Question: I am now using eclipse luna(earlier used is juno i shifted system and now use this ).Juno provides a cancel button but this is a new envoirnment for me.Inside this i was trying to create emulator.But i cannot..After that i am looking to close it,but no close button (cancel button)found at here.Can anyone please help me how to close it?

Any answer will be really helpfull.
Advance Thanks
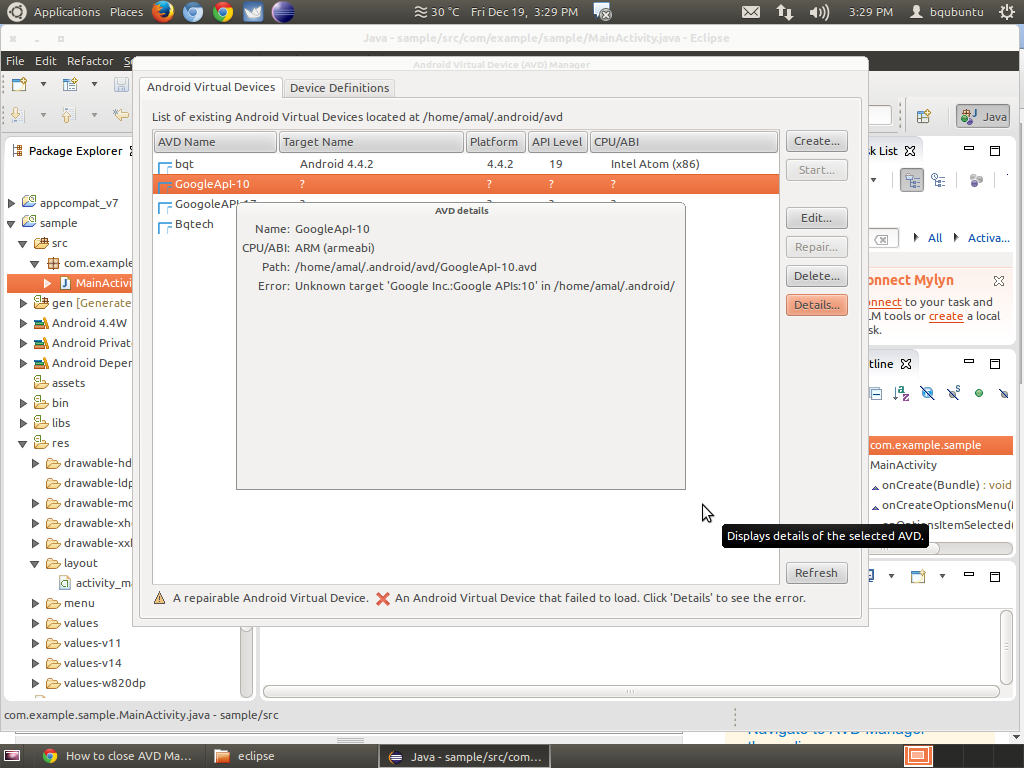
Answer: Hey just click on 'esc' button. It will be closed.